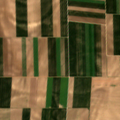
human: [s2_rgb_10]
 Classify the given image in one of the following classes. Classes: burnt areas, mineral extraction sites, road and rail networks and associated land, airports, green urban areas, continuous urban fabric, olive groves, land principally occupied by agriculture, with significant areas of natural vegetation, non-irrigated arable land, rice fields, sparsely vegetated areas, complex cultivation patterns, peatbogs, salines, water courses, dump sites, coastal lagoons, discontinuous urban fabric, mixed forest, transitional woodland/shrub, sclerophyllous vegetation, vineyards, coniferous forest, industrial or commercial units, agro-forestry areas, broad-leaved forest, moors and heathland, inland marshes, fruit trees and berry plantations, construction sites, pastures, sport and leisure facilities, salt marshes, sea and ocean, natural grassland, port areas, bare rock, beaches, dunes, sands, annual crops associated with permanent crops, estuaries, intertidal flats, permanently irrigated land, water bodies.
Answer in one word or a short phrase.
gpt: non-irrigated arable land